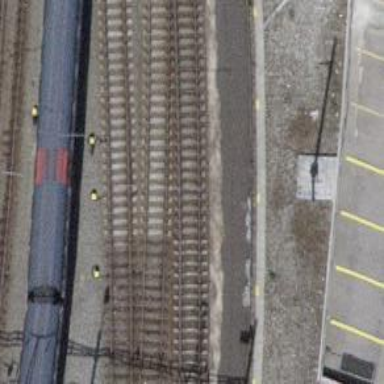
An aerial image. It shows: Single-track railway siding with electrified contact lines.